Question: I am trying to use a particle system loading the particles for a texture. Since it's just an exercise, it's fine to me to generate the texture "manually". So in this case I just allocate a buffer of data and fill it with red color (RGBA 32 bit format).
But the problem is that when the program starts running, I just see the black screen and there isn't what I am expecting to see (some red particles moving on).
I explain what I am trying to do in the comments:
'''
if( (self=[super init]))
{
NSAutoreleasePool* pool=[[NSAutoreleasePool alloc]init];
uint32_t mask= 255+pow(255, 4); // This is a 32 bit red pixel
NSUInteger size=256; // The texture is 256x256
void* buffer= malloc(size*size*4); // Here I hold the data, it will be all red
for(NSUInteger i=0; i<size; i++)
{
for(NSUInteger j=0; j<size; j++)
{
memcpy(buffer+j+i*32, &mask, 4);
}
}
NSData* data=[[[NSData alloc]initWithBytesNoCopy: buffer length: size*size*4 freeWhenDone: YES]autorelease]; // I wrap it into NSData to automatically release it later.
CCTexture2D* texture=[[[CCTexture2D alloc]initWithData: data.bytes pixelFormat: kCCTexture2DPixelFormat_RGBA8888 pixelsWide: size pixelsHigh: size contentSize: CGSizeMake(size, size)]autorelease];
CCParticleSystemQuad* system=[[[CCParticleSystemQuad alloc]initWithTotalParticles: 100]autorelease];
system.texture= texture; // I set the texture in a way that it should be load to draw particles
system.position= ccp(200, 200);
system.startSize= 10;
system.endSize= 5;
system.duration= kCCParticleDurationInfinity;
system.life= 1;
[self addChild: system];
[pool drain];
}
'''
I tried to modify the code in a way that I use an UIImage instead of the manually created texture:
'''
if( (self=[super init]))
{
// Even with glClearColor() it doesn't work
//glClearColor(1, 0, 1, 1);
NSAutoreleasePool* pool=[[NSAutoreleasePool alloc]init];
NSBundle* bundle=[NSBundle mainBundle];
NSString* path=[bundle pathForResource: @"fire" ofType: @"png"];
UIImage* image=[UIImage imageWithContentsOfFile: path];
CCTexture2D* texture=[[[CCTexture2D alloc]initWithImage: image]autorelease];
CCParticleSystemQuad* system=[[[CCParticleSystemQuad alloc]initWithTotalParticles: 100]autorelease];
system.texture= texture;
system.startSize= 10;
system.endSize= 10;
system.life= 1;
system.duration= kCCParticleDurationInfinity;
system.position= ccp(200, 200);
// Even changing the start/end color it doesn't work
//system.startColor= (ccColor4F){1.0,0.0,0.0,1.0};
//system.endColor= (ccColor4F){1.0,0.0,0.0,1.0};
system.emitterMode= kCCParticleModeGravity;
system.gravity= ccp(200, 200);
system.speed=1;
[self addChild: system];
[pool drain];
}
'''
The image "fire.png" in the app bundle is:

I also set some other properties but it still doesn't work: black screen.
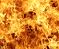
Answer: I ended up using particles mint to create a particle system, then using the factory method:
'''
CCParticleSystemQuad* system=[[[CCParticleSystemQuad alloc]initWithDictionary: [ParticleFactory makeEffect]]autorelease];
'''